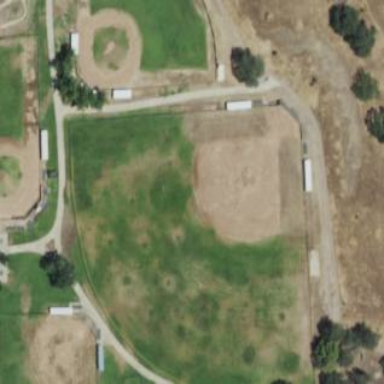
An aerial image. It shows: Baseball pitch for leisure land activities.